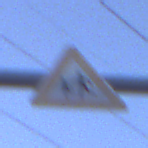
Verkehrszeichen: KinderRechts
Umgebung: Outdoor, Nature
Tageszeit: SunriseSunset
Wetter: Clear
Licht: Natural
Jahreszeit: NotSpecified
Kontrast: LowContrast